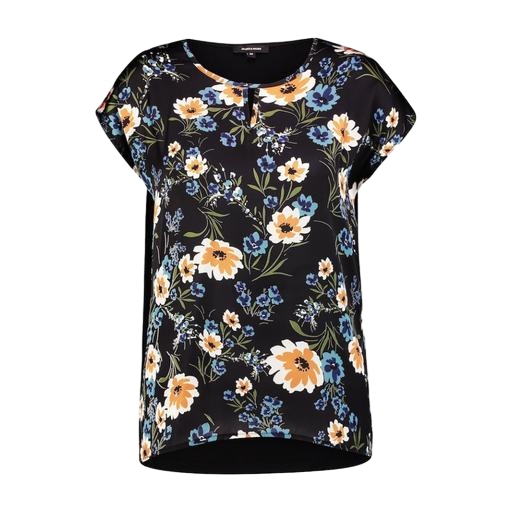
multicolor floral-print t-shirt only macy, black printed short-sleeve top only macy, black plus size printed t-shirt only macy, white background